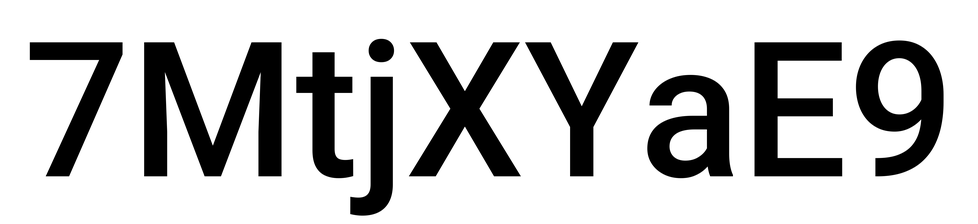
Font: Roboto_Medium